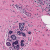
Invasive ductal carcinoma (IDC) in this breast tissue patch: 0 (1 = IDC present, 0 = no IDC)